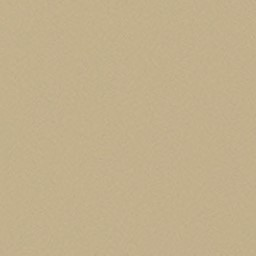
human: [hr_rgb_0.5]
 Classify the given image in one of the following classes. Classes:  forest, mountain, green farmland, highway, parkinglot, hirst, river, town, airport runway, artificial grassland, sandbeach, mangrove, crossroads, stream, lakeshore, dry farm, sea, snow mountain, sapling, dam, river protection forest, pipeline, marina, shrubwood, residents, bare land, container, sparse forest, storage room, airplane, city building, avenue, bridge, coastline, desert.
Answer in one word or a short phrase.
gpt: desert